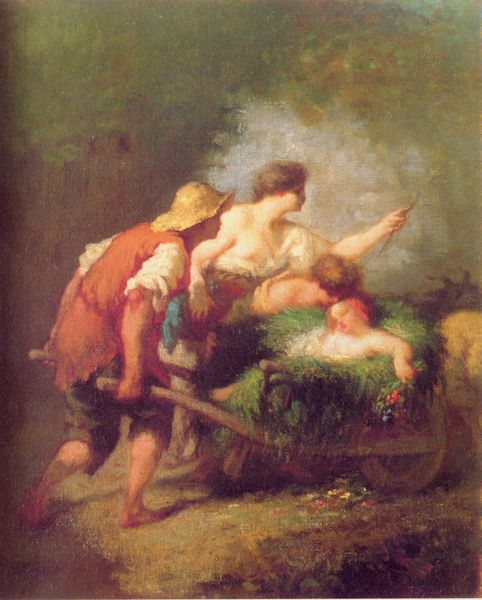
Titel: Le Retour des champs, Die Heimkehr vom Feld
Künstler: Jean François Millet
Standort: Cleveland (Ohio)
Institution: The Cleveland Museum of Art
Schlagwörter: baum, blau, gemälde, gewitter, hand, himmel, körper, laub, mann, nackt, rubens, schlaf, weiß, wolken, frauen, gelb, grün, landschaft, menschen, mädchen, ocker, blumen, braun, brust, busen, finger, frau, hintergrund, holz, hut, orange, szene, blüten, gras, rasen, rot, weg, wiese, wolke, hochformat, malerei, hemd, hose, arm, bluse, halten, tot, öl, erde, feld, natur, boden, land, haare, familie, kind, paar, wald, bauern, genre, karren, kinder, stock, beine, hellblau, füße, kuss, küssen, schlafen, schlafend, stab, ernte, feldarbeit, heu, laufen, nebel, figuren, holzrad, karre, rad, schubkarre, schubkarren, wagen, romantik, ölgemälde, blue, hands, hat, kiss, men, oil, people, red, white, women, black, dark, dick, dress, figures, green, manet, painting, woman, yellow, kopftuch, strohhut, flowers, korb, oil painting, picture, brown, halbakt, junge, zeigen, oberkörper, grass, bauer, blumenstrauss, strauß, unscharf, fett, rothaarig, barfuss, krank, zweig, idyll, rennen, kittel, niederländisch, kleinkind, fahren, griffe, beugen, verschwommen, wood, hubi, flower, schlaff, clouds, fruit, life, man, naked, nude, rocks, stone, tree, girl, peasant, summer, trees, landwirtschaft, death, baroque, boy, child, feet, forest, light, path, plants, road, neugier, color, forst, shadow, coat, mother, fee, french, schieben, dead, breast, children, love, säugling, dirt, peasants, monet, spring, basket, boden erde, heimkehr, heimweg, arms, clothes, pastoral, vest, family, cart, walk, art, ground, back, pastel, schläft, zuwendung, animal, legs, ernten, cloth, carriage, farmer, home, horse, wagon, breasts, ill, mähen, eile, asleep, sleep, sleeping, baby, goat, paint, grapes, work, braune augen, drunk, pointing, tod, carry, fog, herabbeugen, mist, worker, father, gesture, stick, shirt, hold, poor, kissing, lay, lie, hope, wheel, transportieren, wheelbarrow, point, hay, straw, chart, car, öl auf leinwand, grürn, straw hat, invalid, victory, flee, barefoot, rags, sick, plough, push, pushcart, pushing, wheelbarrel, soft, 19th century, d, kein hintergrund, nackte schultern, company, boobs, caravaggio, lefs, snad, show, warm colors, gemüse, boob, barrow, artisans, expectation, bring, tit, unconscious, babe, countryman, babt, kürbis, woman'bby, wheelbarrow', rattle, schiebend